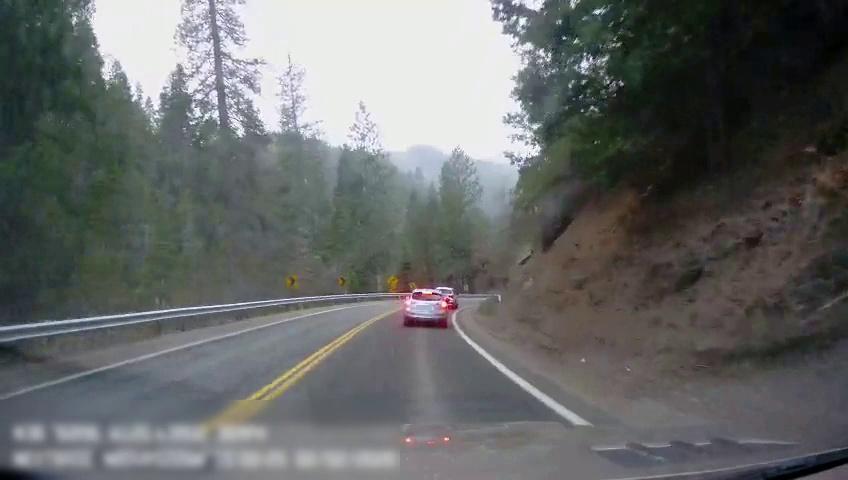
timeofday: Day
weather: Cloudy
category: Drivable Space
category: Vehicles | SUV
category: Vehicles | SUV
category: Lanes | Alternate Lane
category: Lanes | Current Lane
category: Lanes | Opposite Lane
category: Lanes | Opposite Lane
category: Traffic | Signs
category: Traffic | Signs
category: Traffic | Signs